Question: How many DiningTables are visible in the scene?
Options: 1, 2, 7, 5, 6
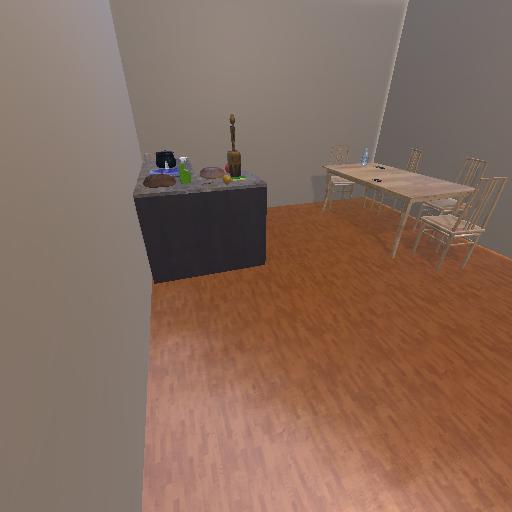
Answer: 1